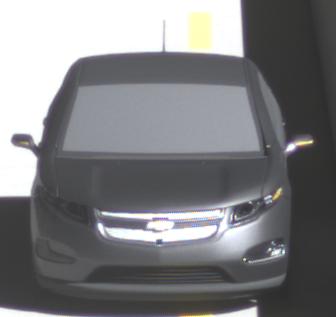
Make: Chevrolet
Model: Volt
Detailed model: Volt
Model produced from: 2011/11
Model produced until: 2014/08
Doors: 5
Color: gray
Road condition: dry road
Daytime: morning or afternoon
Contrast: high contrast